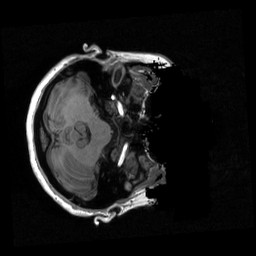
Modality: T1w
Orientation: axial
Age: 24
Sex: female
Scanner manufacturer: siemens
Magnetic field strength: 3 T
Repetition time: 2.3 s
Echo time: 0.00298 s